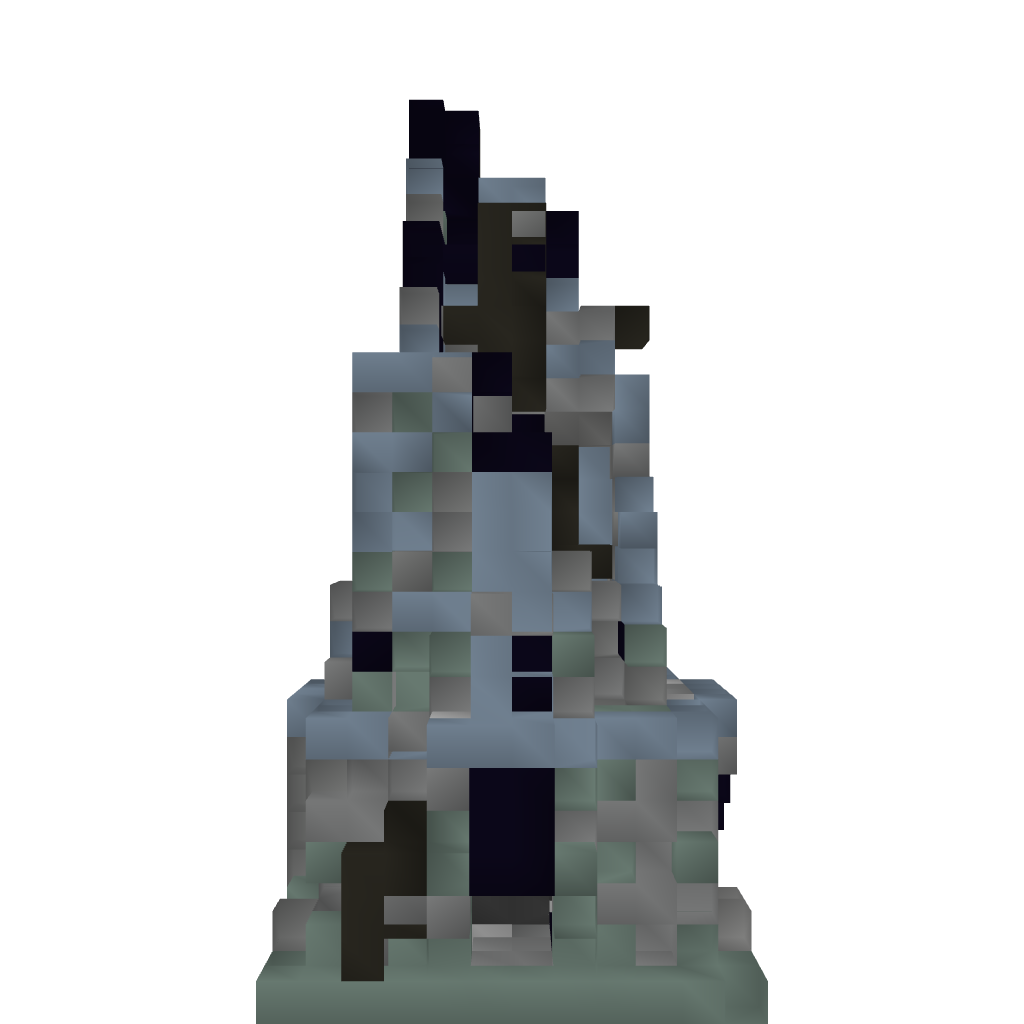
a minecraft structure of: Ornated Stone Tower Ruins